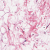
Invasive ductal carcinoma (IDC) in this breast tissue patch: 0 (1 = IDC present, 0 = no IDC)